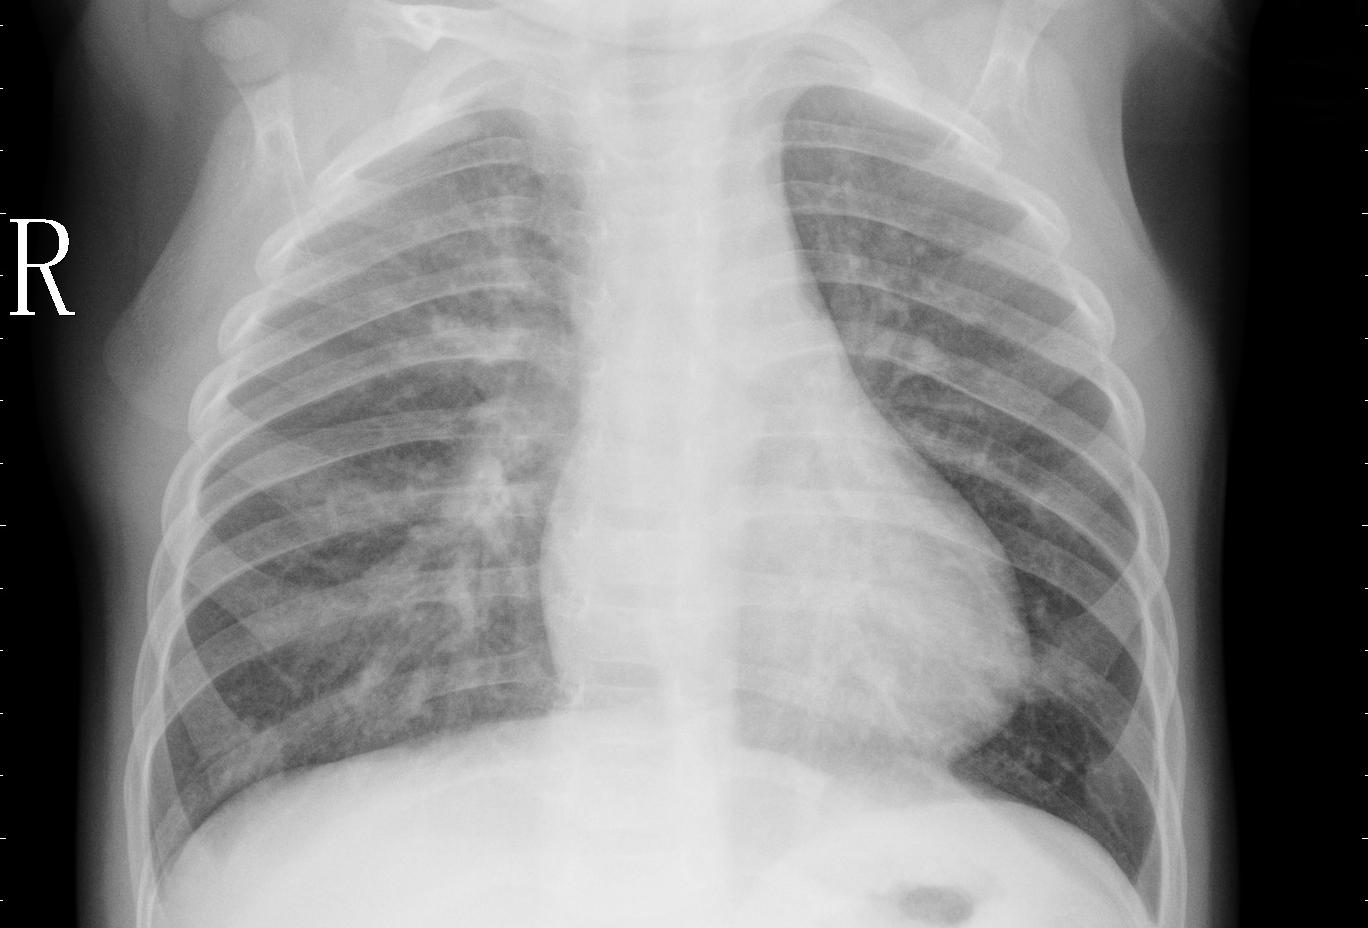
Diagnosis: PNEUMONIA